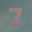
Label: 7